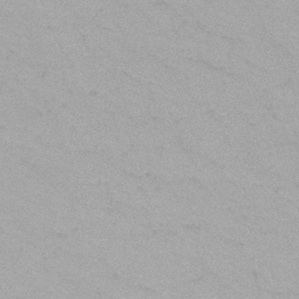
Label: frost